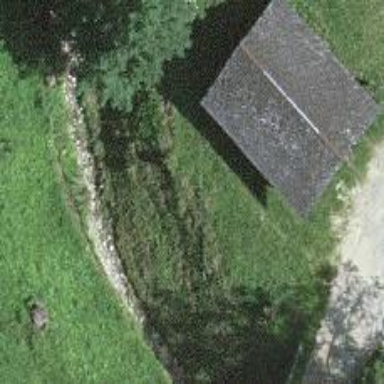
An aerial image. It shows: Garage.